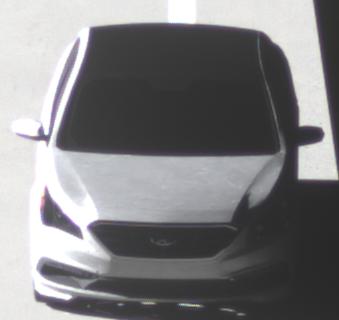
Make: Hyundai
Model: Sonata
Detailed model: Gen. 7
Model produced from: 2015
Model produced until: 2017
Doors: 4
Color: white
Road condition: dry road
Daytime: morning or afternoon
Contrast: high contrast